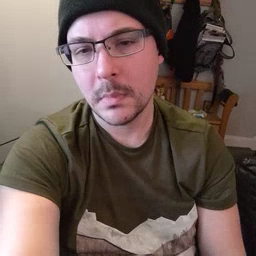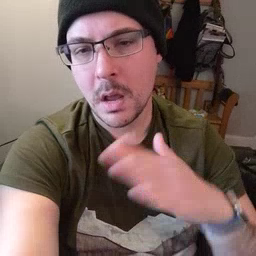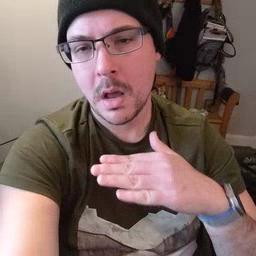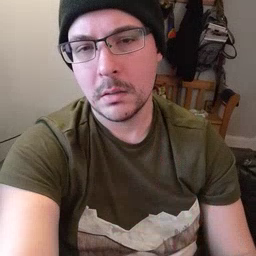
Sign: on